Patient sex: M
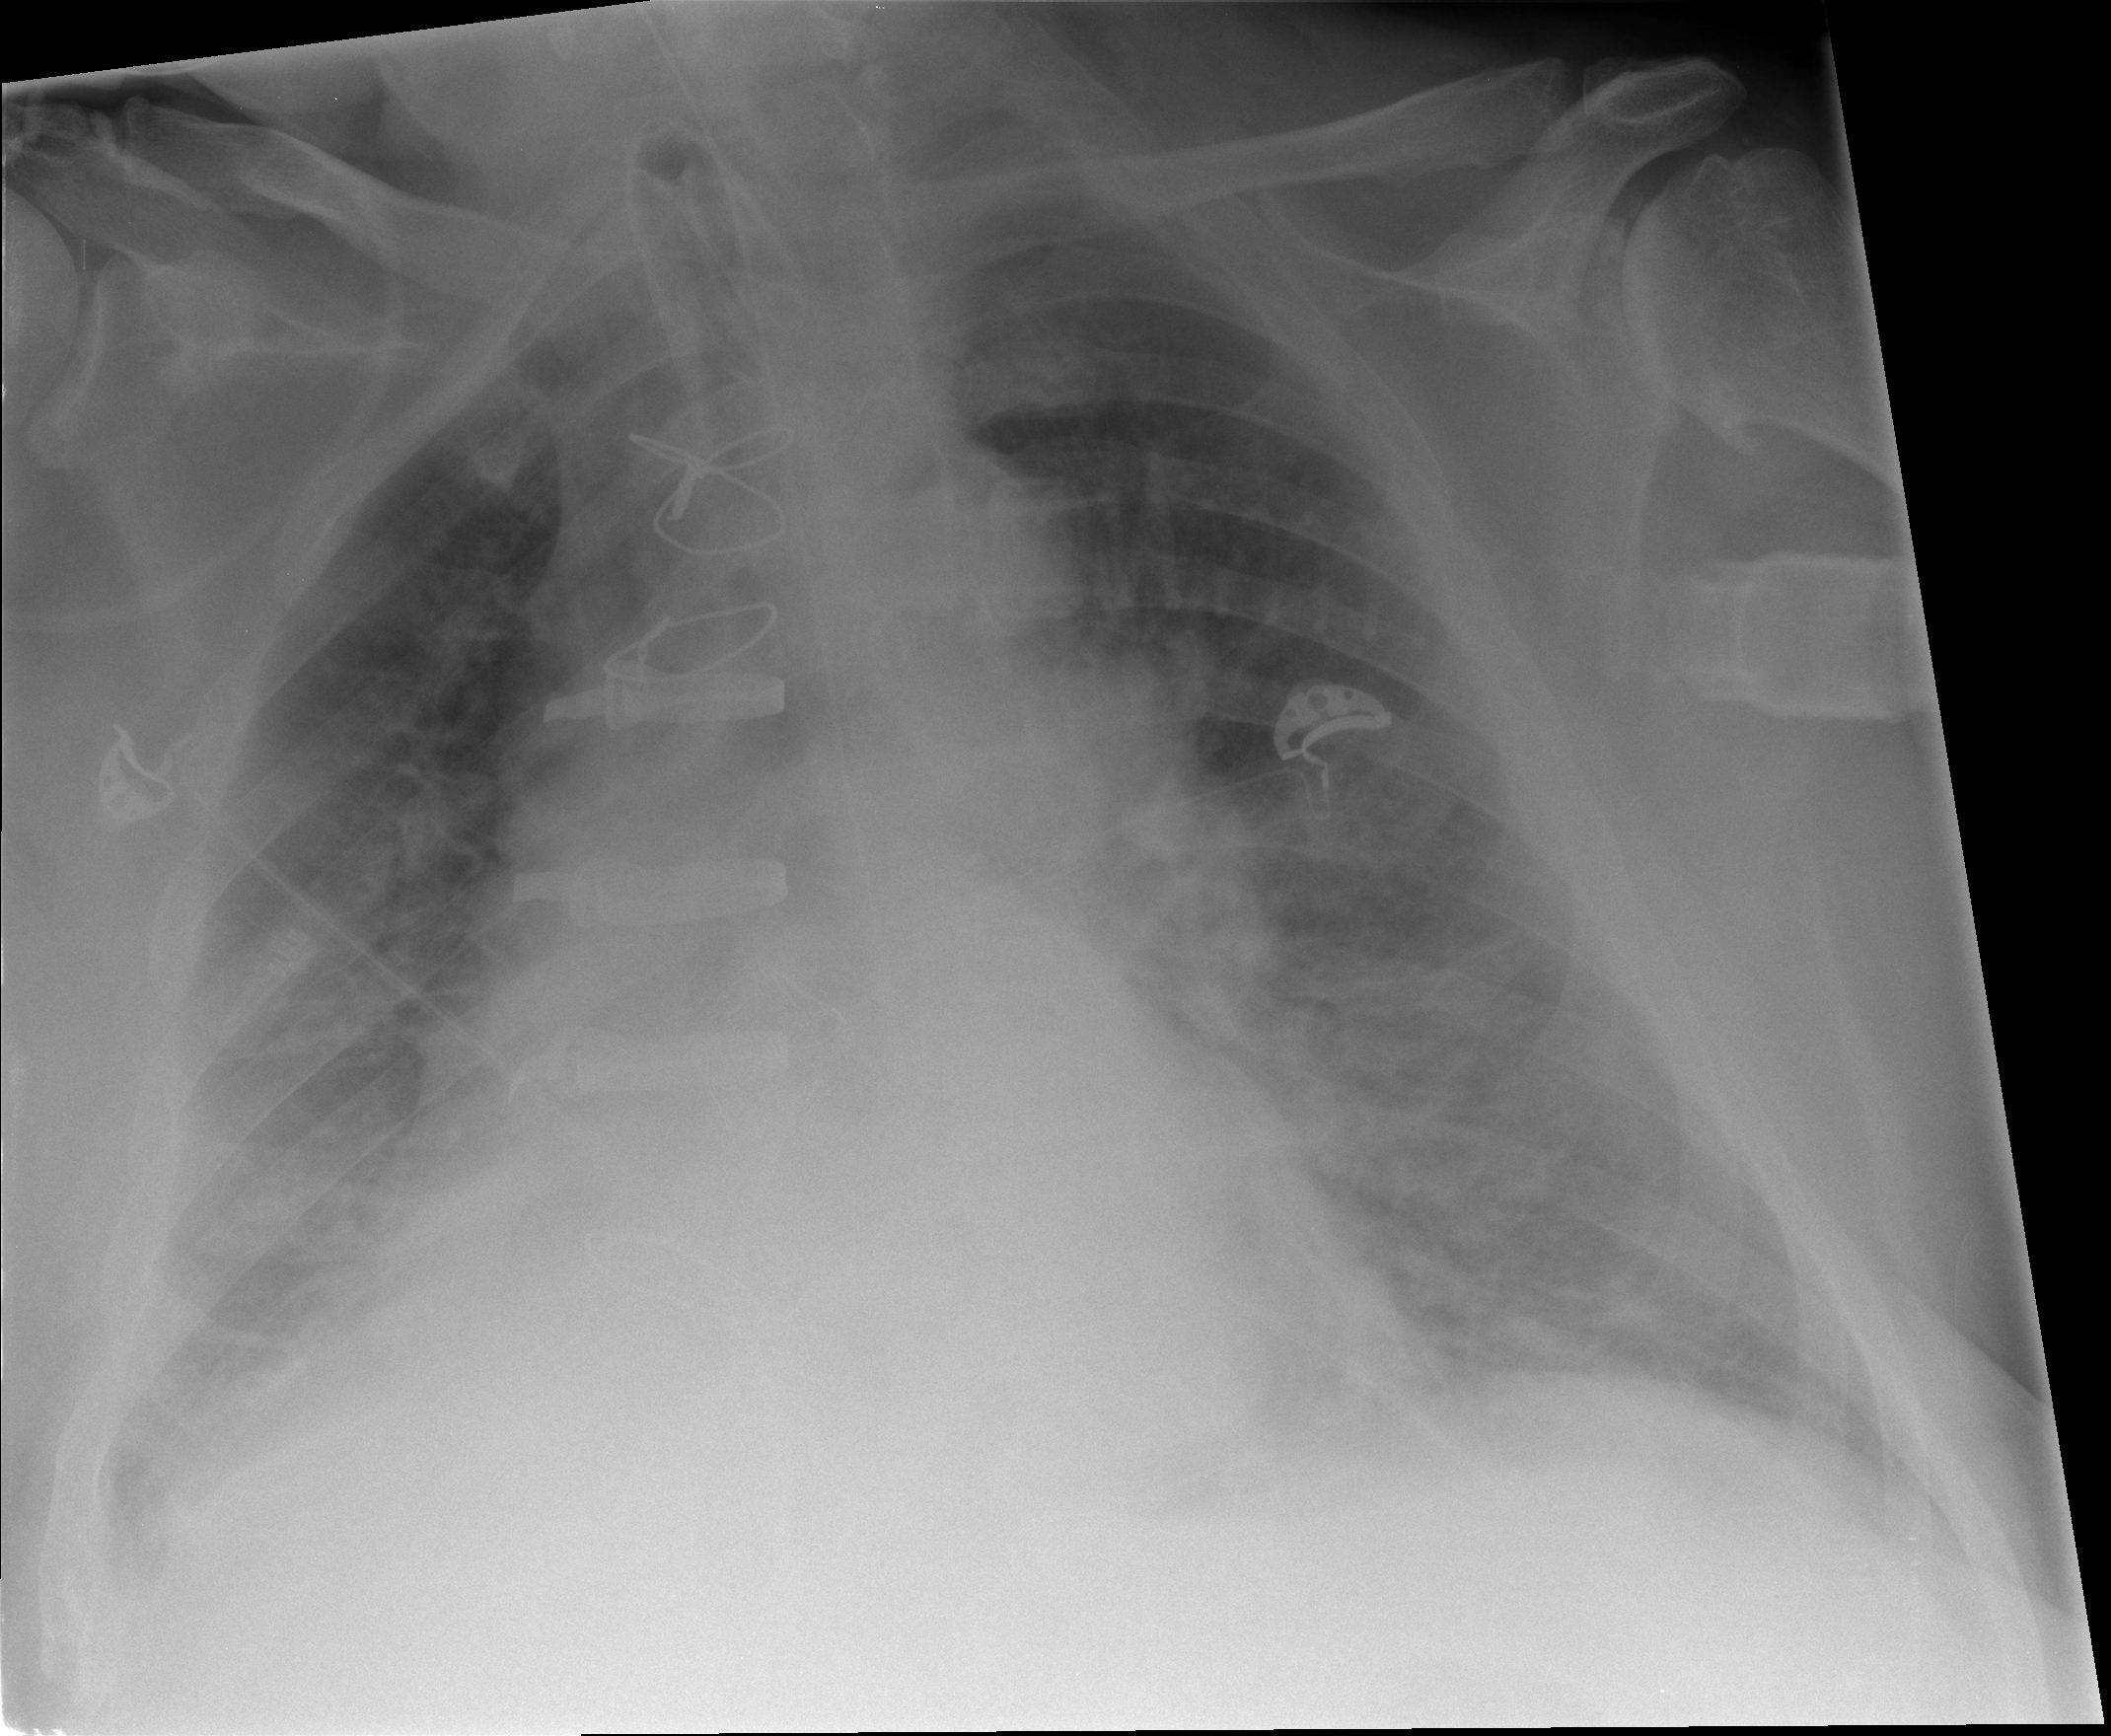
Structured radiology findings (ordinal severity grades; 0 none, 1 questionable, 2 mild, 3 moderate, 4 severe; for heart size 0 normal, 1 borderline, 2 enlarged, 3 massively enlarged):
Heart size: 2
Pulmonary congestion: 2
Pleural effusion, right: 2
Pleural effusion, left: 1
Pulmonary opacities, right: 3
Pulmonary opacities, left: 3
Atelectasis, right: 2
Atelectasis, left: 2